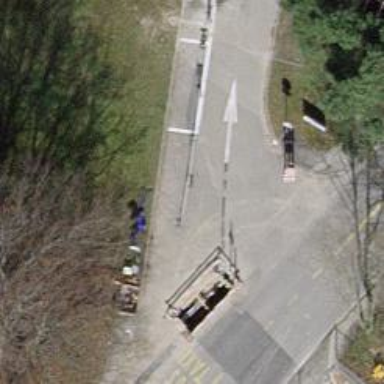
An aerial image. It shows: Lift gate barrier.